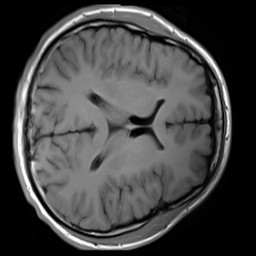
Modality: T1w
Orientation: axial
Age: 22
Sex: male
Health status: healthy
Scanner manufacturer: siemens
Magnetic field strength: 3 T
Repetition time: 4.1 s
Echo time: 0.0085 s